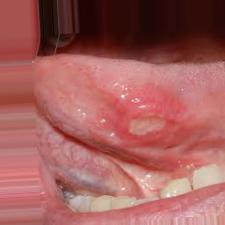
Condition: Mouth Ulcer